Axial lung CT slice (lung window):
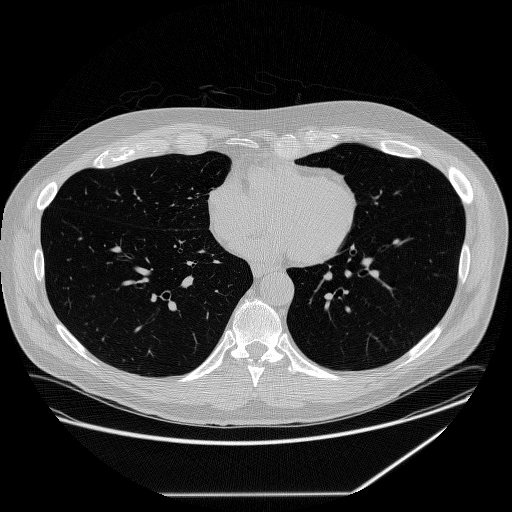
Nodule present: no